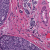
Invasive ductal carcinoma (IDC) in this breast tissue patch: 0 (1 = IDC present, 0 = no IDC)